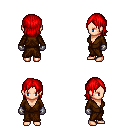
a pixel art fantasy rpg character, female body template, human, light skin, brown robe, white pants, red long bangs hairstyle, metal gloves, four views (front, back, left, right), 2x2 character sprite sheet, small pixel art, hard edges, no anti-aliasing